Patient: sex F, age 39
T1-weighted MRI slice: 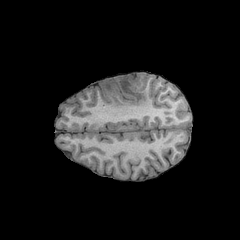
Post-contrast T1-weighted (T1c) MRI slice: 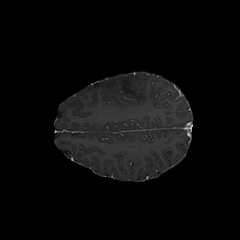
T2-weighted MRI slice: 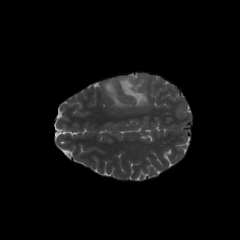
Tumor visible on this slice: yes
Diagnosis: Astrocytoma, IDH-mutant
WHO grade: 2